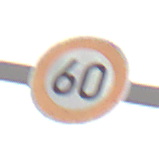
Verkehrszeichen: Geschwindigkeit60
Umgebung: Outdoor, Nature
Tageszeit: MorningAfternoon
Wetter: Overcast
Licht: Natural
Jahreszeit: Winter
Kontrast: LowContrast